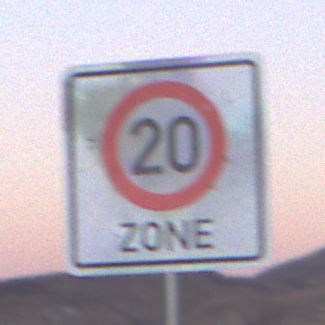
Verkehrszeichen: BeginnZone20
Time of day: Dusk
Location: Outdoor (Nature)
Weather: Clear
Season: NotSpecified
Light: Natural